Question: I have the followiing code for tcp header:
'''
struct tcp_header {
uint16_t tcp_sport;
uint16_t tcp_dport;
uint32_t tcp_th_seq;
uint32_t tcp_ack;
uint8_t tcp_off:4;
uint8_t tcp_res:6;
uint8_t tcp_uf:1, tcp_af:1, tcp_pf:1, tcp_rf:1, tcp_sf:1, tcp_ff:1;
uint16_t tcp_win;
uint16_t tcp_sum;
uint16_t tcp_urp;
};
...
void decode_tcp(const unsigned char *header_start) {
const struct tcp_header *tcp_hdr;
tcp_hdr = (const struct tcp_header *)(header_start + ETHERNET_HEADER_SIZE + IP_HEADER_SIZE);
printf("
TCP Header
");
printf(" Source Port : %u
", ntohs(tcp_hdr->tcp_sport));
printf(" Destination Port : %u
", ntohs(tcp_hdr->tcp_dport));
printf(" Sequence number : %u
", ntohl(tcp_hdr->tcp_th_seq));
printf(" Acknowledge number: %u
", ntohl(tcp_hdr->tcp_ack));
printf(" Offset : %d
", tcp_hdr->tcp_off);
printf(" Reserved : %d
", (unsigned int)tcp_hdr->tcp_res);
printf(" Urgent Flag : %d
", (unsigned int)tcp_hdr->tcp_uf);
printf(" Acknoledge Flag : %d
", (unsigned int)tcp_hdr->tcp_af);
printf(" Push Flag : %d
", (unsigned int)tcp_hdr->tcp_pf);
printf(" Reset Flag : %d
", (unsigned int)tcp_hdr->tcp_rf);
printf(" Synchronise Flag : %d
", (unsigned int)tcp_hdr->tcp_sf);
printf(" Finish Flag : %d
", (unsigned int)tcp_hdr->tcp_ff);
printf(" Window : %d
", ntohs(tcp_hdr->tcp_win));
printf(" Checksum : %d
", ntohs(tcp_hdr->tcp_sum));
printf(" Urgent Pointer : %d", ntohs(tcp_hdr->tcp_urp));
}
'''
The output I get is

CHecksum is 0, so I think something is false. Can you guys spot the mistake?
Or canchecksum should be 0?
Also can sourceport be 22?
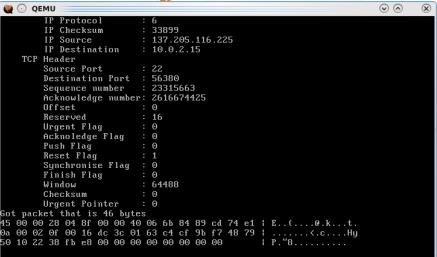
Answer: Your code has some problems:
- - '__attribute__((__packed__))'- 'tcp_hdr = (const struct tcp_header *)(header_start''tcp_hdr''__packed__'
I would add some sanity checks like
'''
BUILD_BUG_ON(offsetof(struct tcp_header, tcp_sum) != 0x10));
'''
(please check in tcp rfc whether tcp_sum is really at position 0x10!)